Field crop: maize
Growth stage: 2
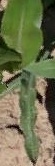
Species: maize